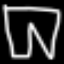
Label: pants